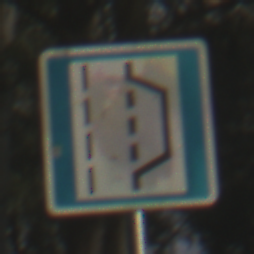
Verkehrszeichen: NothalteUndPannenbucht
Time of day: MorningAfternoon
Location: Outdoor (Nature)
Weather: Clear
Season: NotSpecified
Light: Natural